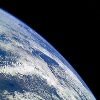
Label: cloud